Question: I'm looking for a extension or a settings in VScode to see a "variable explorer" like in Spyder (as you can see in the picture) when we can see every objects (and not only the variable !) and information about them directly in a screen. I didn't find any extensions.
I know we can "open a notebook and see the variables" with Jupyter but it's really far from the features that spyder offers.
Can you help me ?

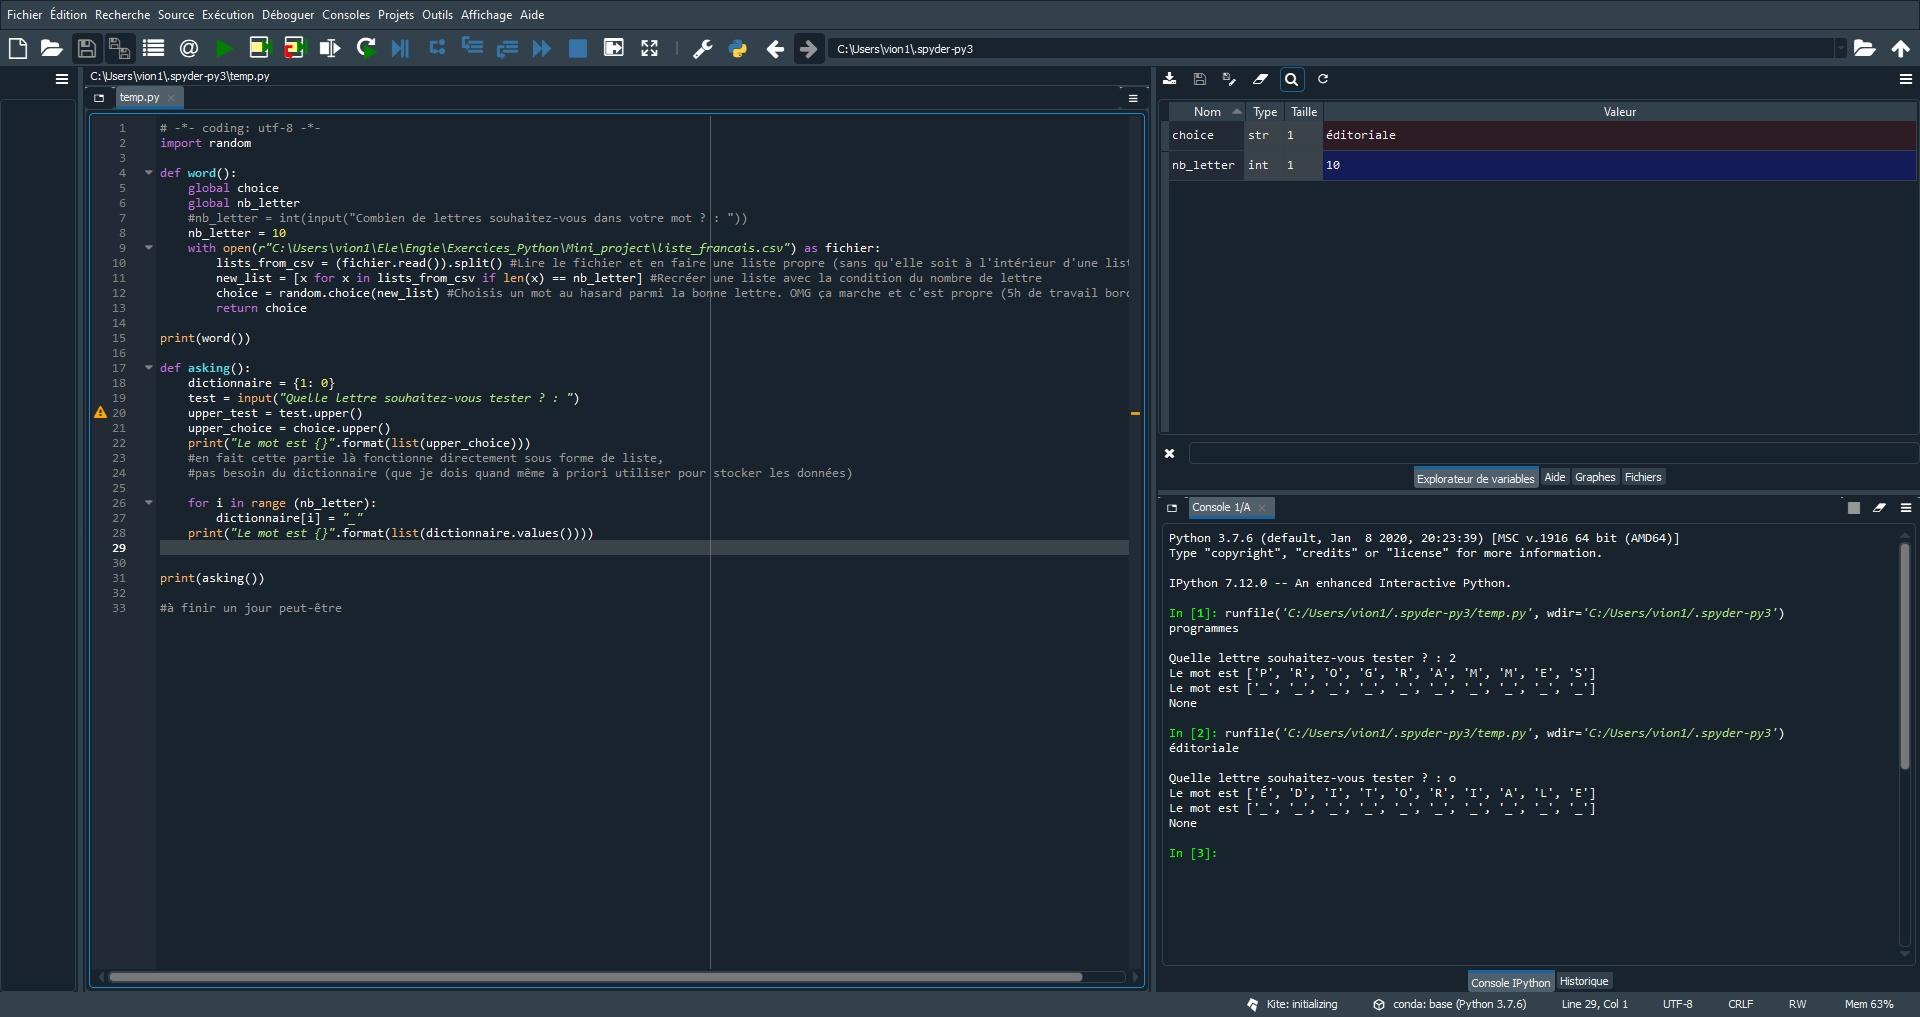
Answer: Right-click "" in the script, and select ""